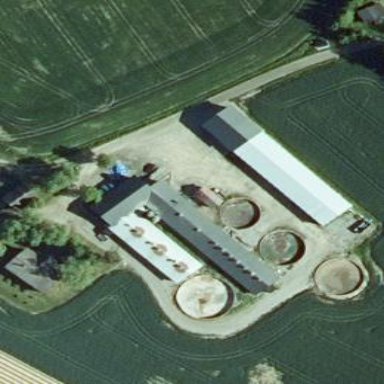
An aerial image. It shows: Farm auxiliary building.